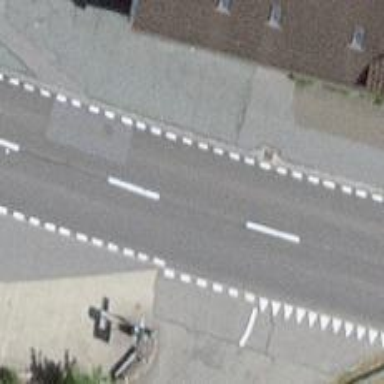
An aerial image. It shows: Public transport stop position.